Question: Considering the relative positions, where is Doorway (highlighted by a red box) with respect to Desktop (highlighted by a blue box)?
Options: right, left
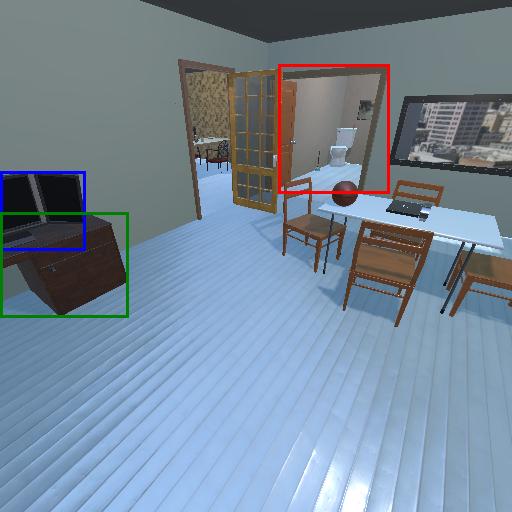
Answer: right